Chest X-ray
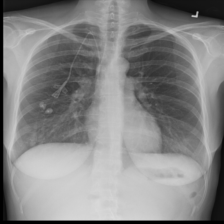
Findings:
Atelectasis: negative
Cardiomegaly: negative
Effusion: negative
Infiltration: negative
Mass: negative
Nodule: negative
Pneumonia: negative
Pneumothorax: negative
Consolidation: negative
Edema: negative
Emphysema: negative
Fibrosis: negative
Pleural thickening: negative
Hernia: negative